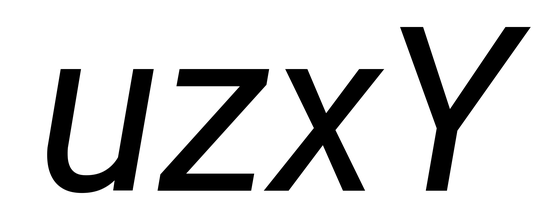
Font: Roboto-Italic_Italic